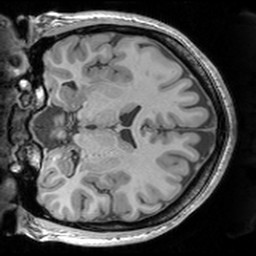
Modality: T1w
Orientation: coronal
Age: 19
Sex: female
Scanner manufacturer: siemens
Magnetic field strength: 3 T
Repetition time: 1.63 s
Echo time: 0.00311 s